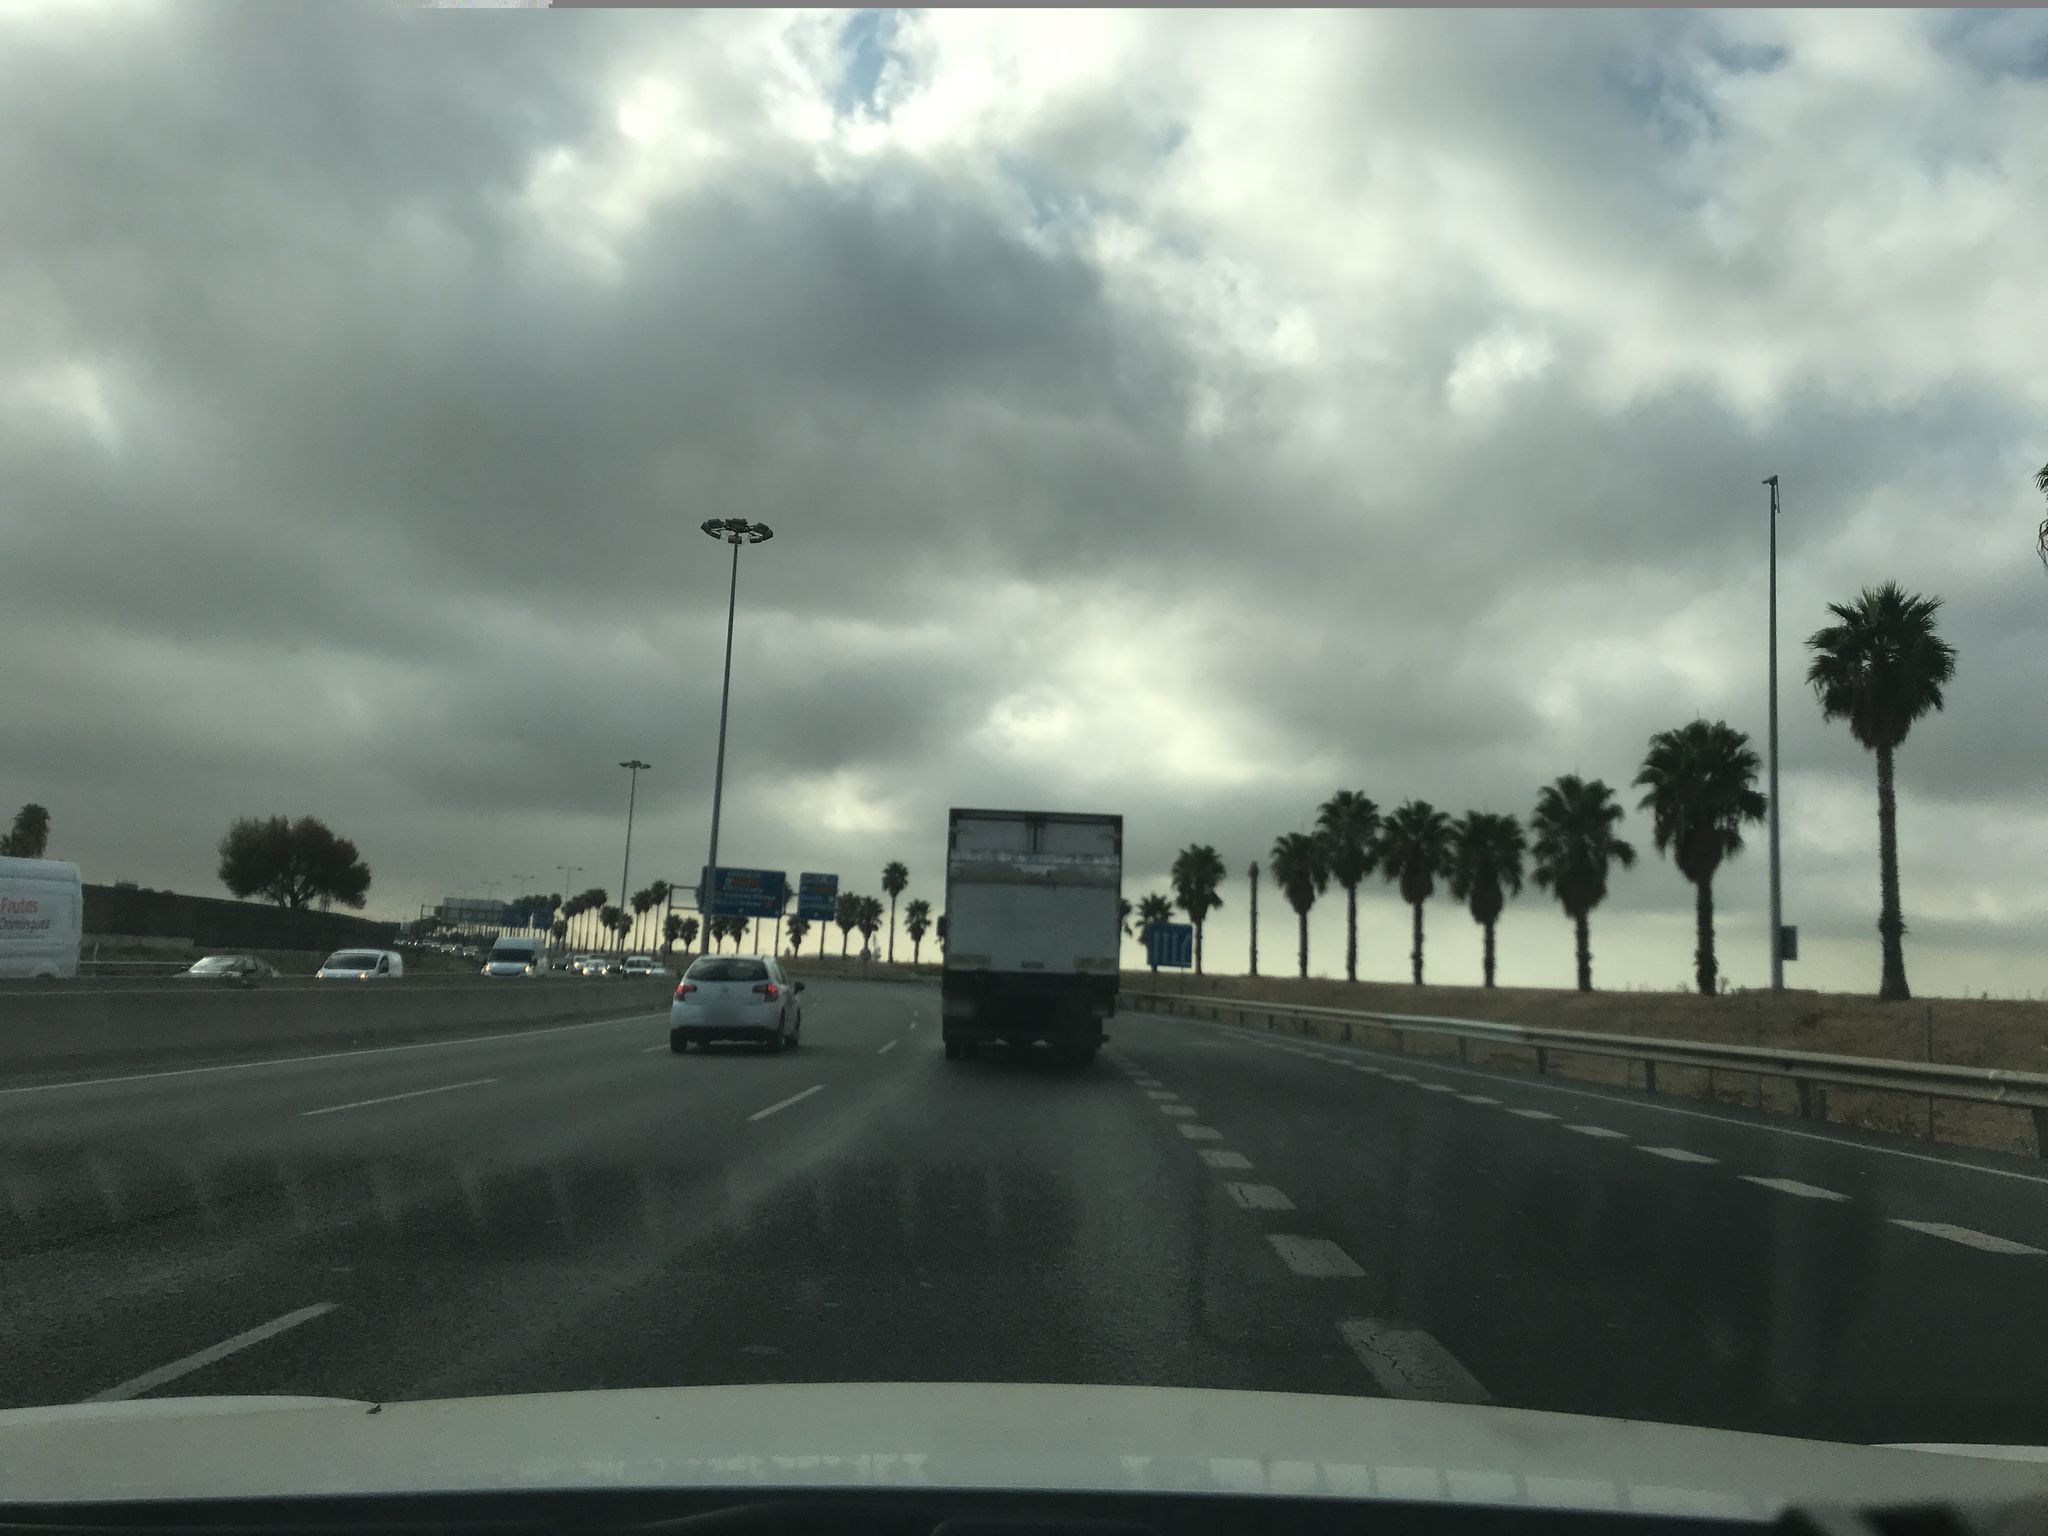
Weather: cloudy
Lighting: day
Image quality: good
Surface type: driving surface
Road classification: residential, cycleway
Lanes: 2, 1
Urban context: urban centre
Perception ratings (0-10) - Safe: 3.17, Lively: 3.32, Beautiful: 2.13, Boring: 1.06, Depressing: 7.18, Wealthy: 3.03